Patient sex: M
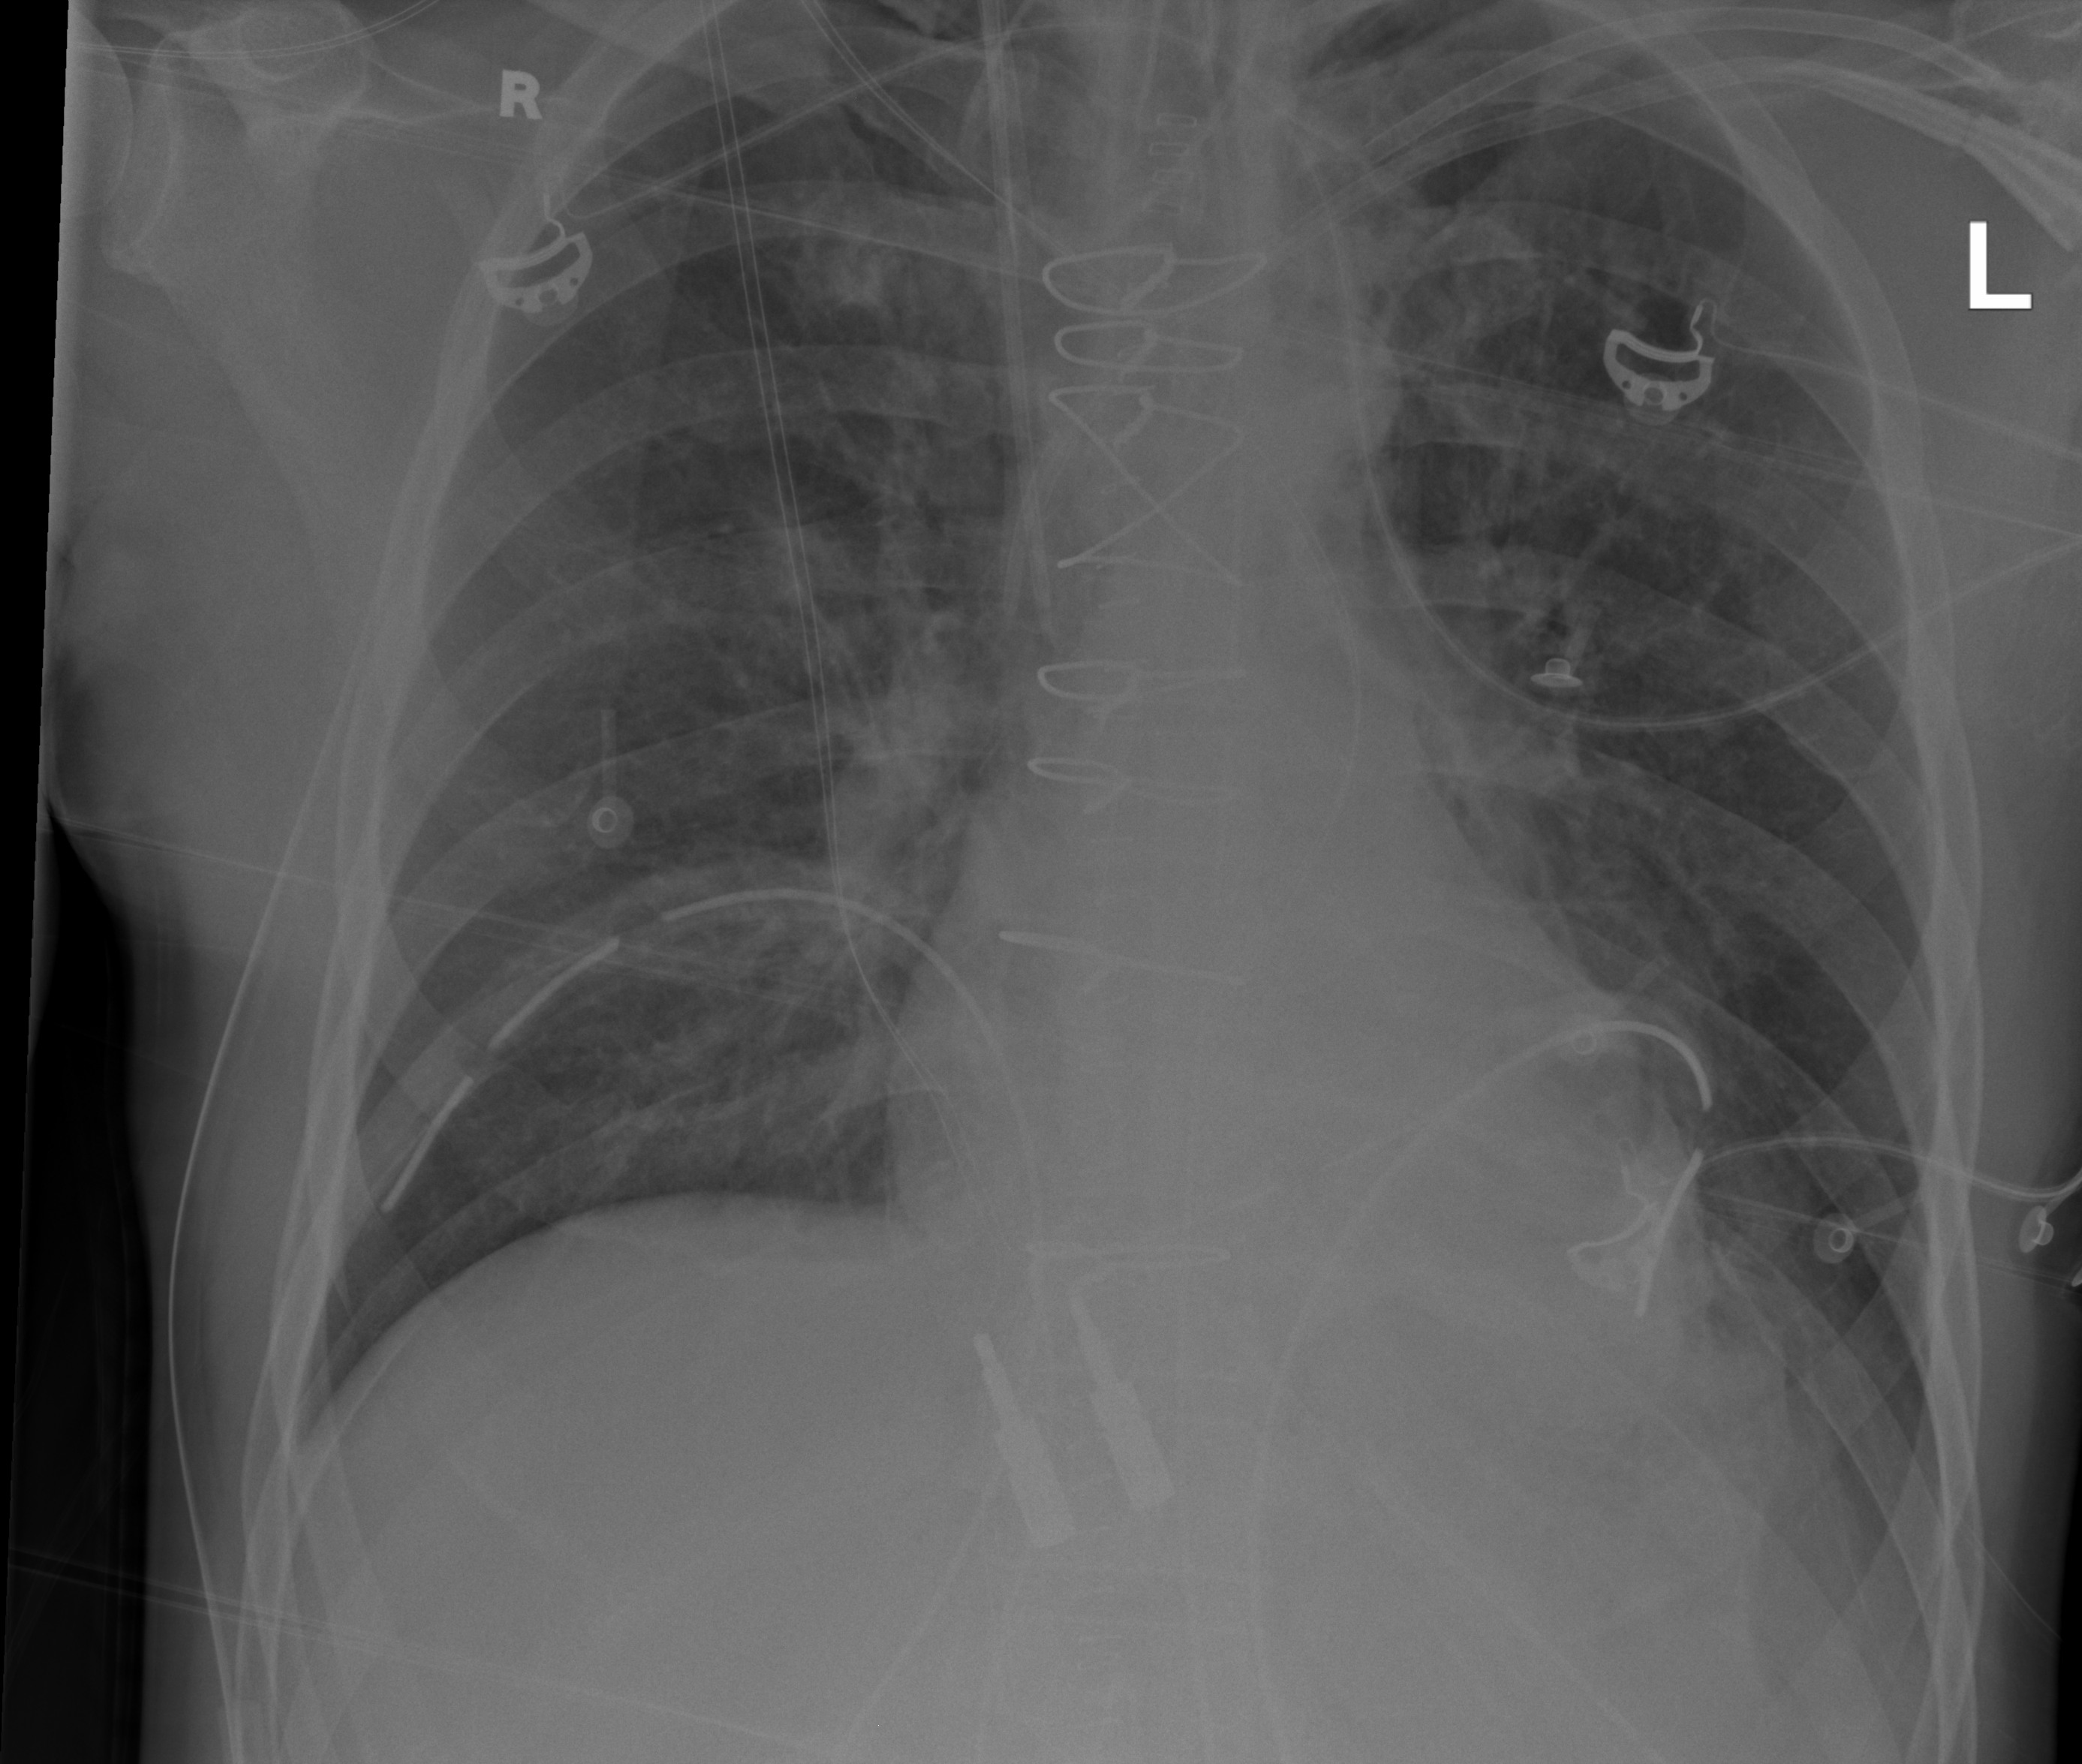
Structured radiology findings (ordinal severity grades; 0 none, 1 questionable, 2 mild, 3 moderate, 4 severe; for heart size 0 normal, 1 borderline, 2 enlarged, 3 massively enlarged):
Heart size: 0
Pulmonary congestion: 0
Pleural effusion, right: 0
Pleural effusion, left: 0
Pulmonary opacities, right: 2
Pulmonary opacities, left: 1
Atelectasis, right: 2
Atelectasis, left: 1